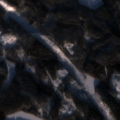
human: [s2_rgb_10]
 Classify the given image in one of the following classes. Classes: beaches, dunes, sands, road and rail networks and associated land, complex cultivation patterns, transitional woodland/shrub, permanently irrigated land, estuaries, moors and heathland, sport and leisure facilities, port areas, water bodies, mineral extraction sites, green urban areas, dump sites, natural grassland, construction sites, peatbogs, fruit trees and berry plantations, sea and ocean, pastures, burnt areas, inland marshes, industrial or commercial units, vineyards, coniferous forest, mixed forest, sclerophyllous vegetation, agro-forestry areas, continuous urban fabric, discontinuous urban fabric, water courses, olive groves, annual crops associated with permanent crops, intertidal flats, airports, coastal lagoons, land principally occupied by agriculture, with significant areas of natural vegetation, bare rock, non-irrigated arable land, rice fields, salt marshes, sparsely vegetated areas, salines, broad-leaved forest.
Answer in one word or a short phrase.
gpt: land principally occupied by agriculture, with significant areas of natural vegetation, coniferous forest, mixed forest, transitional woodland/shrub, water bodies